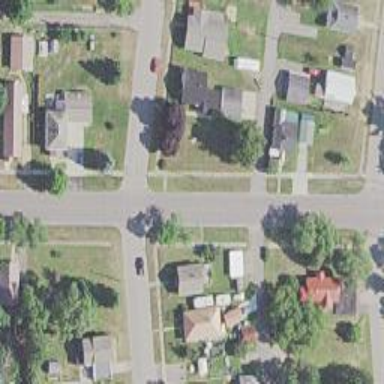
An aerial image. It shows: Alley classified as service road.